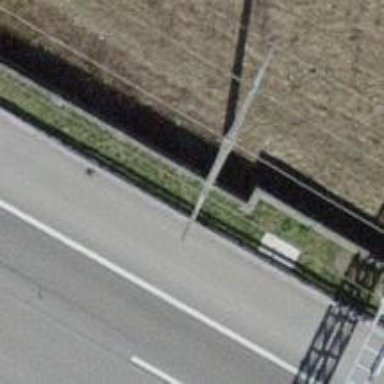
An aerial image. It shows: Concrete power pole.